Question: When I used the following way, win32.hlp can be correctly opened.
'''
0:000> aS api .shell -x winhlp32.exe -k createfile win32.hlp
0:000> w
'''
However, When I want to use an argument $arg1, as follows,
'''
0:000> aS api .shell -x winhlp32.exe -k ${$arg1} win32.hlp
0:000> w createfile
'''
An error message is displayed:
""
Any ideas?
snoone's way can work well most time, but sometimes the following dialog will be displayed.
Obviously, the file name "win32.hlp" is mistakenly regarded as a part of search word.
What am I doing wrong?

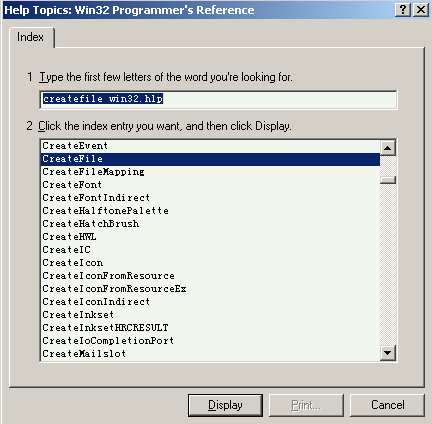
Answer: Jason is right, you can't pass arguments like this. In order to implement this, you'll need to do it indirectly through a script file.
For example, create a file e:\hlplaunch.wbs and put the following line in it:
'''
.shell -x winhlp32.exe -k ${$arg1} win32.hlp
'''
Then create your alias to launch the script instead of creating the shell directly:
'''
aS ${/v:api} "$$>a<e:\hlplaunch.wbs"
'''
You can then launch the help viewer using your same command you were using:
'''
api createfile
'''